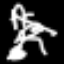
Label: frog